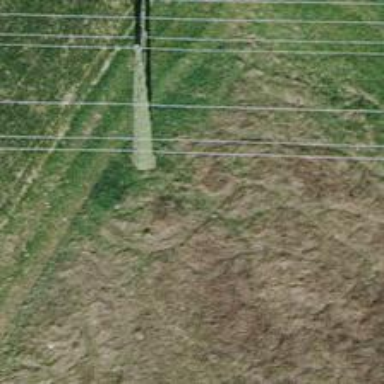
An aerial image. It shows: Power tower.